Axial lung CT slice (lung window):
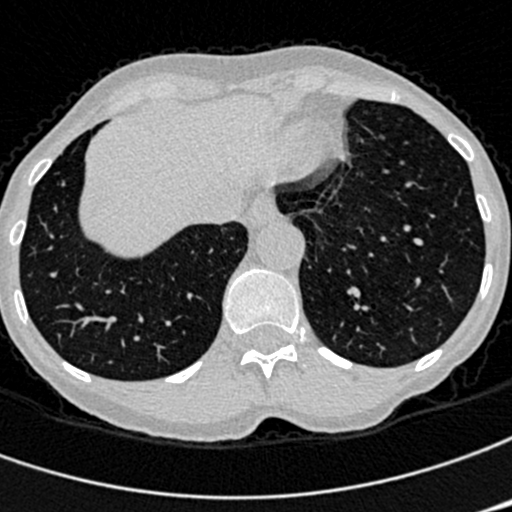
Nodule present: no